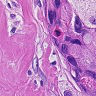
Metastatic tissue present: yes